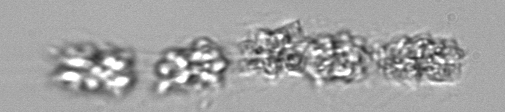
Label: Leptocylindrus_mediterraneus